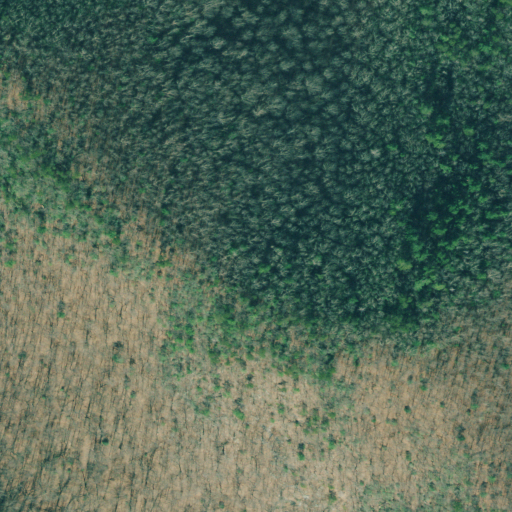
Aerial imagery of mountain in Georgia named Double Head containing deciduous forest, mixed forest, and evergreen forest